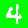
Digit: 4